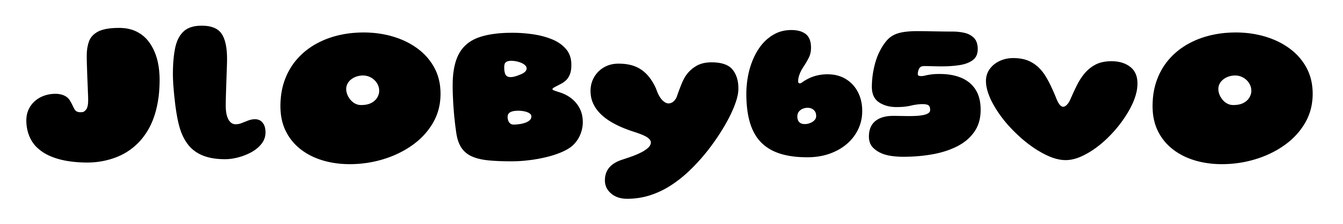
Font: Gluten_Black